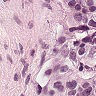
Metastatic tissue present: yes